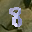
Label: 8